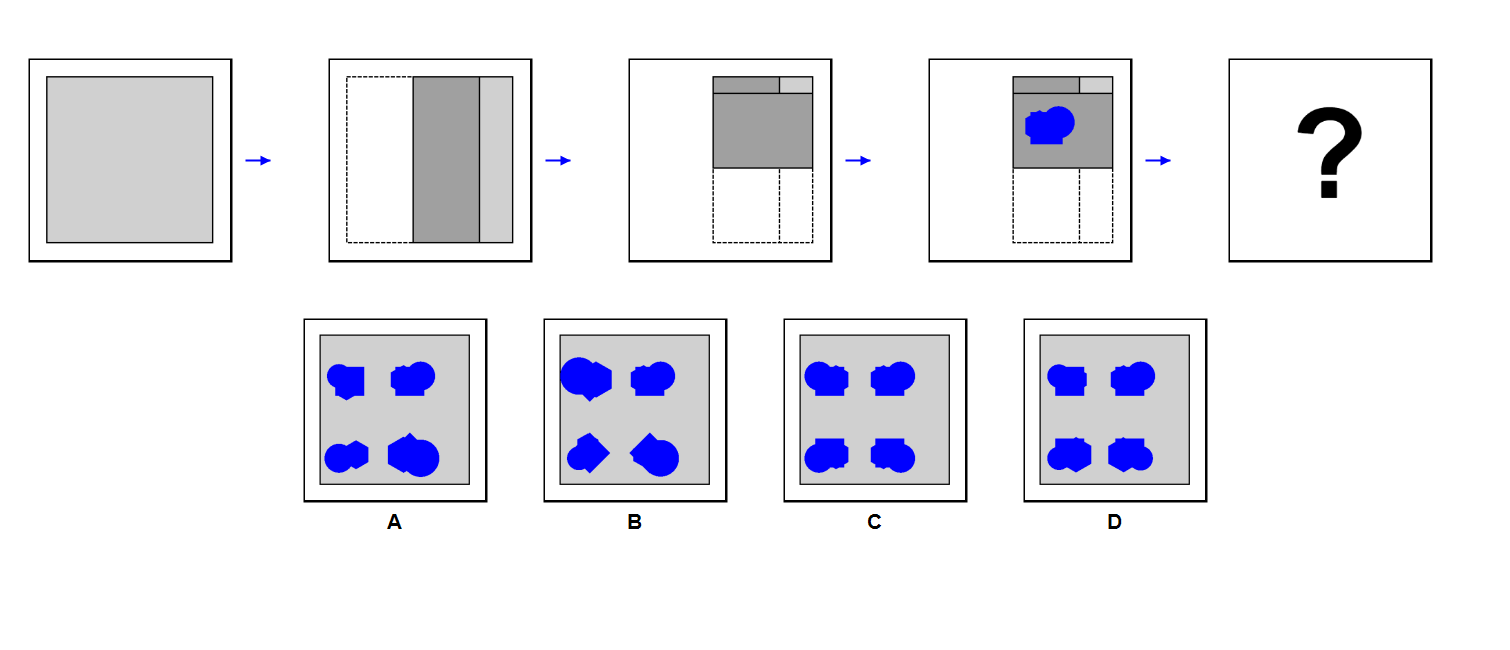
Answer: C